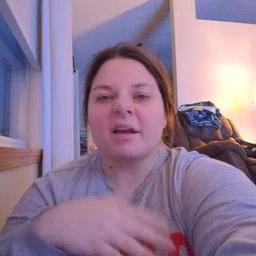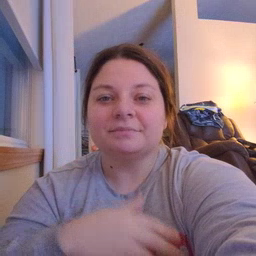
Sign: sad